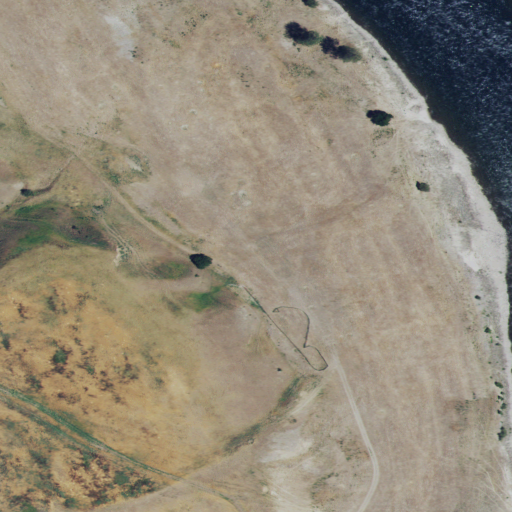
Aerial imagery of bar in Idaho named Taylor Bar containing grassland, shrub, cultivated crops, and open water